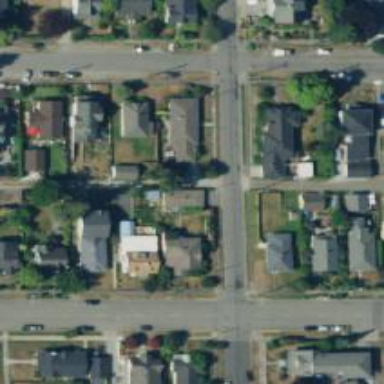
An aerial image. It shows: Alley classified as service road.